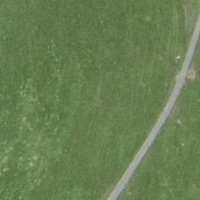
EUNIS habitat code: 24
Species observed at this site:
Prunella vulgaris